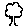
Label: tree